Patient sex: M
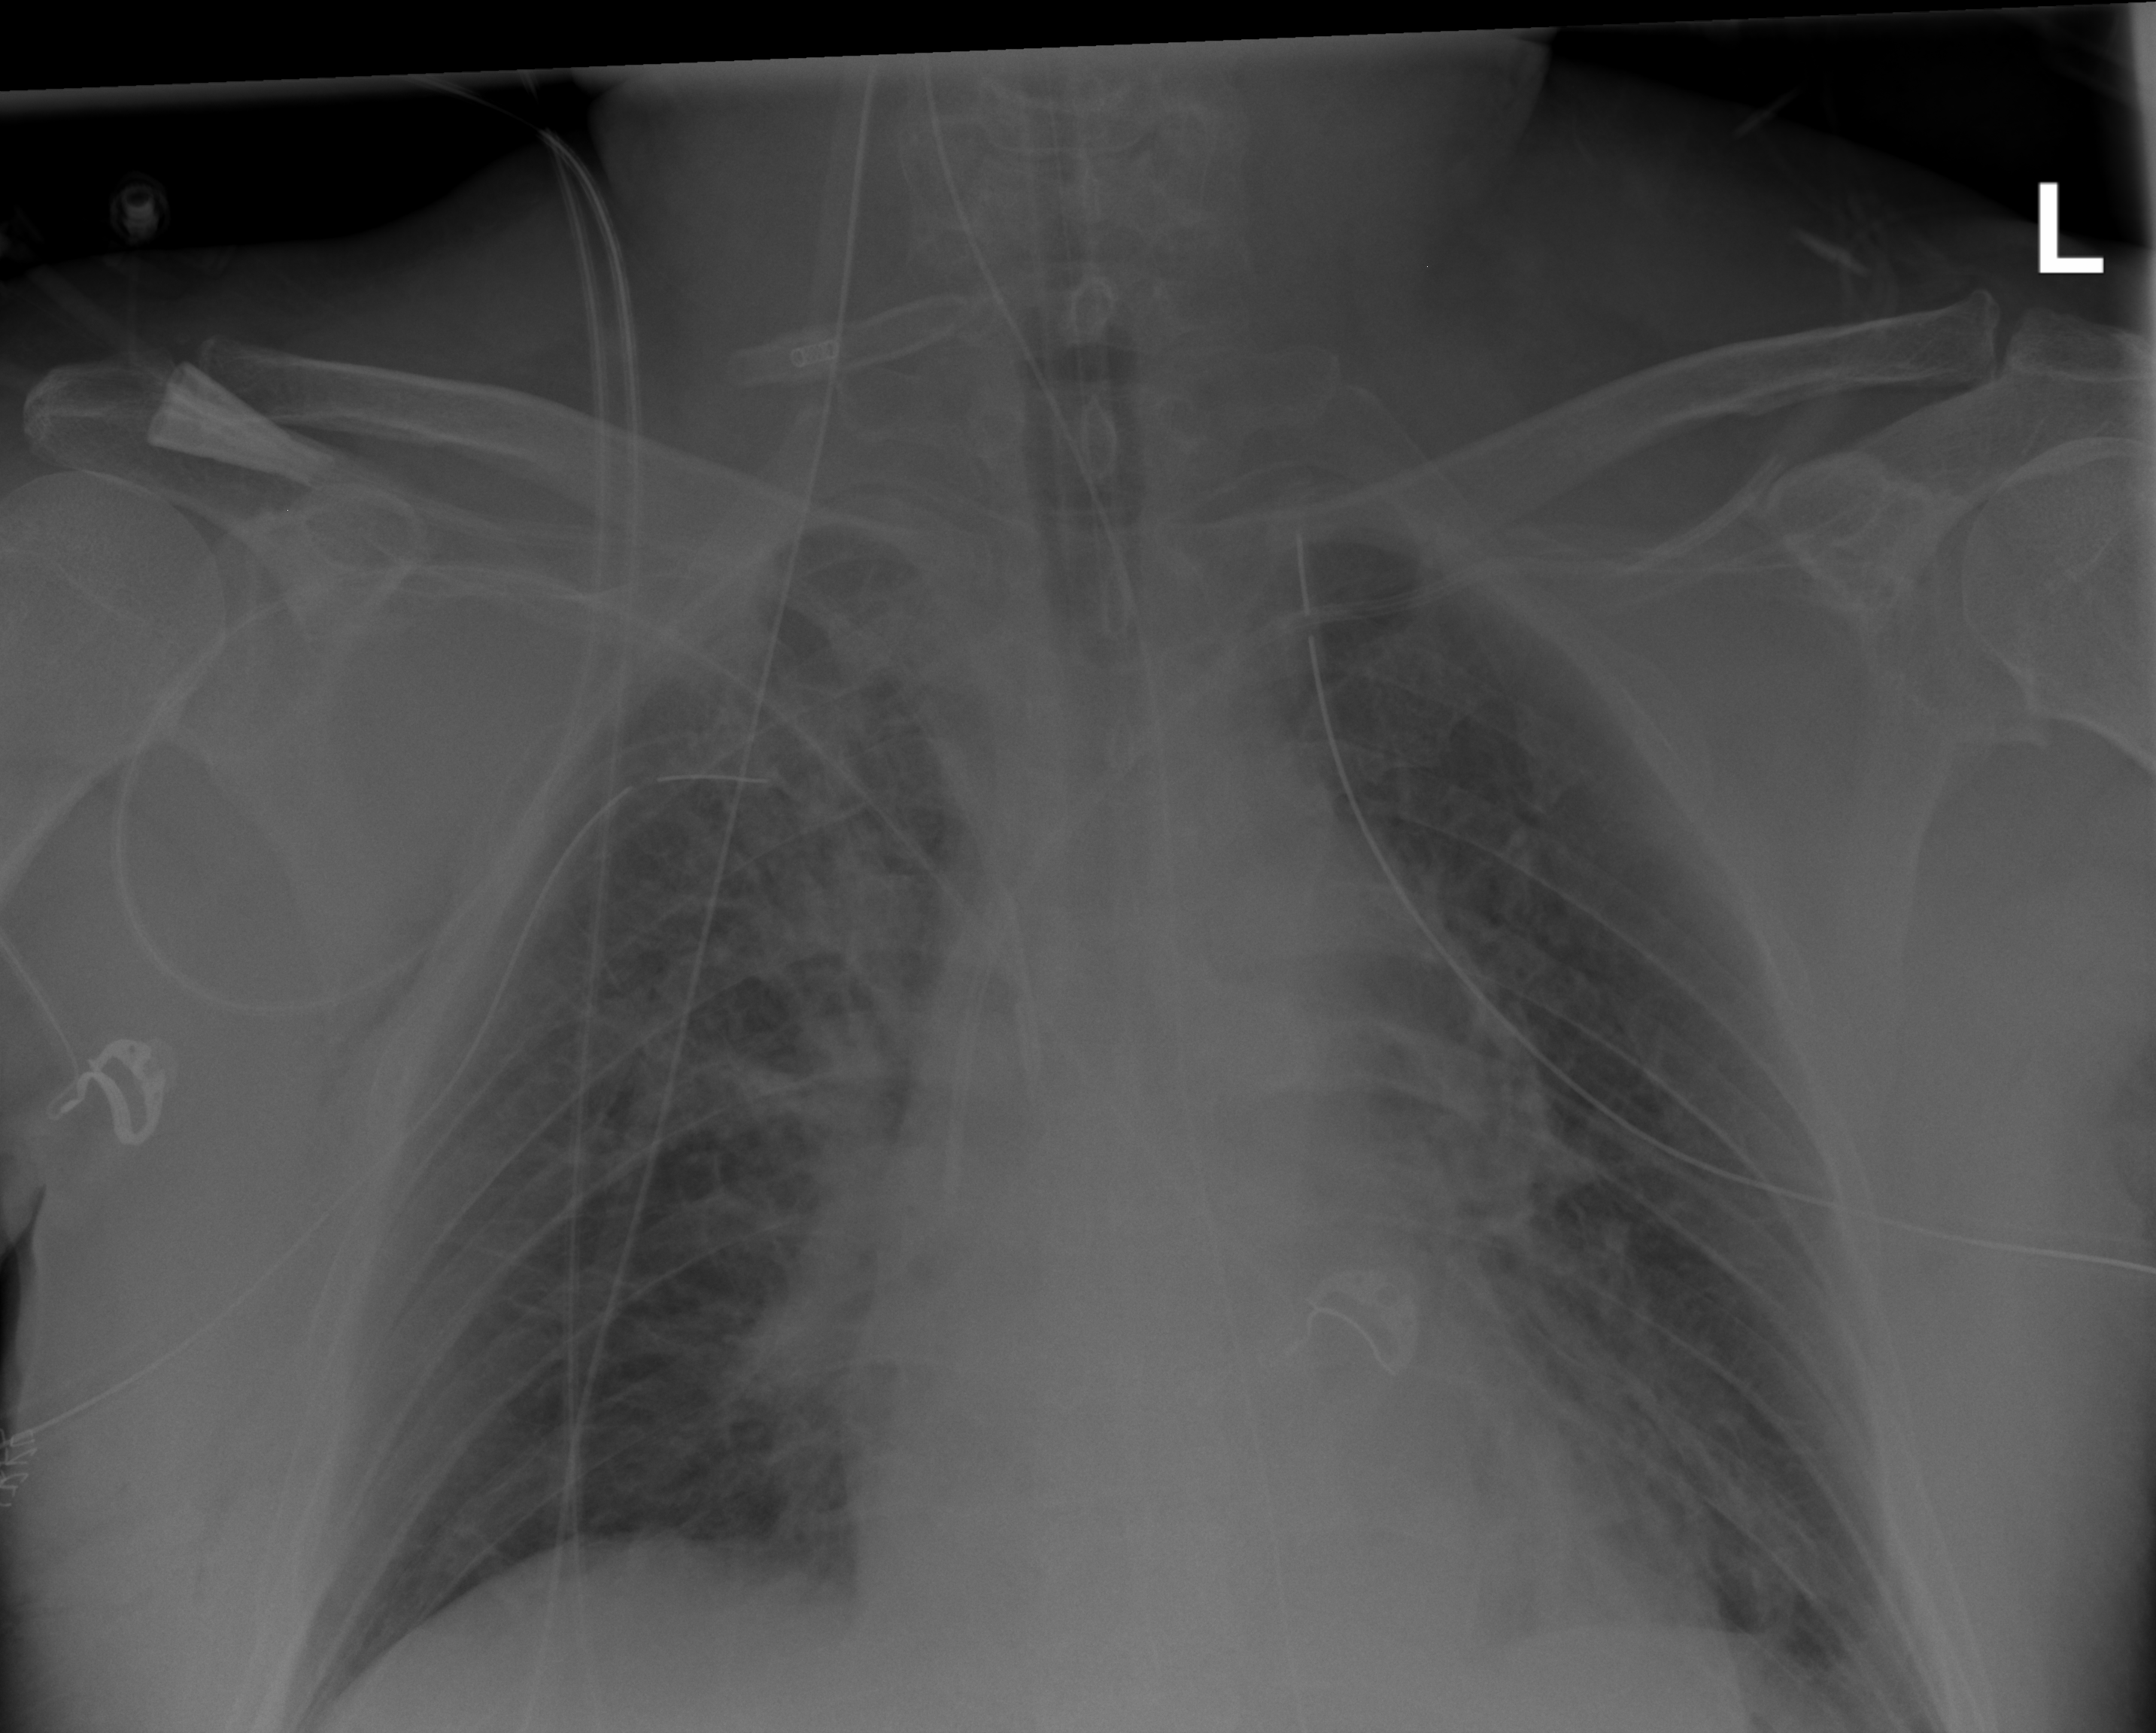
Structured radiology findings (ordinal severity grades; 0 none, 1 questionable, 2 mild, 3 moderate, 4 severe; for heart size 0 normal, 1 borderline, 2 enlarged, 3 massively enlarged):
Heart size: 1
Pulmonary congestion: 2
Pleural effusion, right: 0
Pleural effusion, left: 0
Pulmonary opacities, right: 0
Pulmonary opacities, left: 0
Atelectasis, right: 0
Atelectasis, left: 0